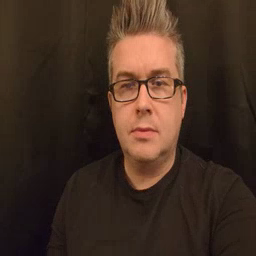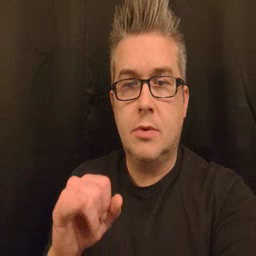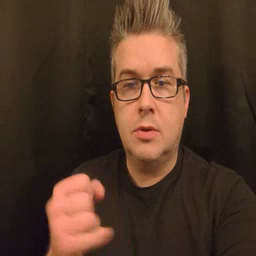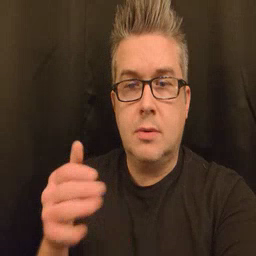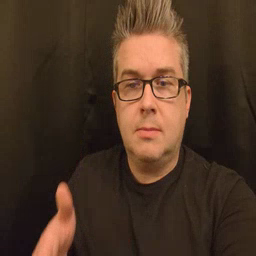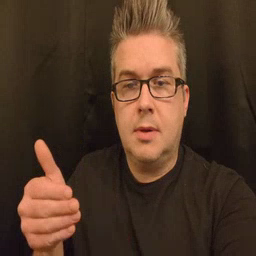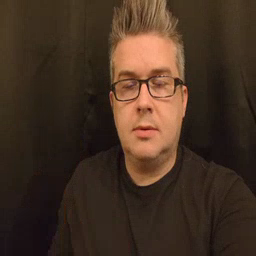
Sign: jeans